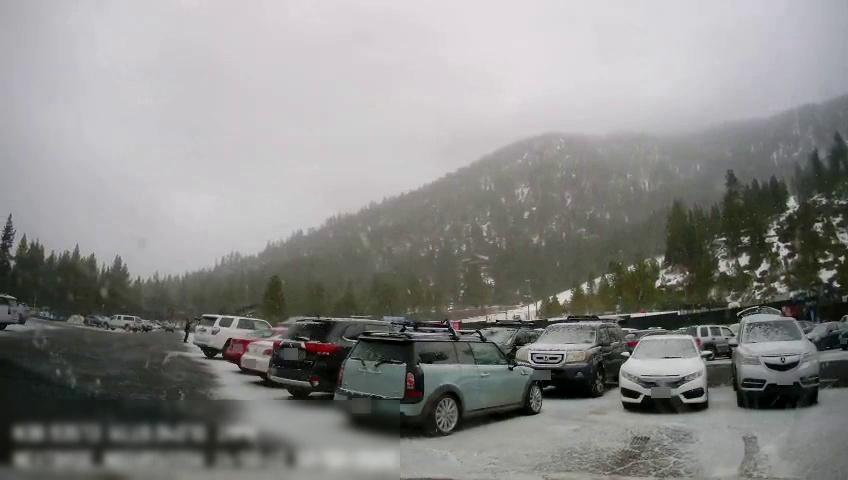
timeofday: Day
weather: Snowy
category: Vehicles | Car
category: Vehicles | Car
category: Vehicles | SUV
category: Vehicles | SUV
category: Vehicles | SUV
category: Vehicles | SUV
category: Vehicles | SUV
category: Vehicles | Car
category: Vehicles | Car
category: Vehicles | SUV
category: Vehicles | Car
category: Vehicles | Car
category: Vehicles | SUV
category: Vehicles | SUV
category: Vehicles | Truck
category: Vehicles | SUV
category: Pedestrians
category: Drivable Space